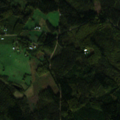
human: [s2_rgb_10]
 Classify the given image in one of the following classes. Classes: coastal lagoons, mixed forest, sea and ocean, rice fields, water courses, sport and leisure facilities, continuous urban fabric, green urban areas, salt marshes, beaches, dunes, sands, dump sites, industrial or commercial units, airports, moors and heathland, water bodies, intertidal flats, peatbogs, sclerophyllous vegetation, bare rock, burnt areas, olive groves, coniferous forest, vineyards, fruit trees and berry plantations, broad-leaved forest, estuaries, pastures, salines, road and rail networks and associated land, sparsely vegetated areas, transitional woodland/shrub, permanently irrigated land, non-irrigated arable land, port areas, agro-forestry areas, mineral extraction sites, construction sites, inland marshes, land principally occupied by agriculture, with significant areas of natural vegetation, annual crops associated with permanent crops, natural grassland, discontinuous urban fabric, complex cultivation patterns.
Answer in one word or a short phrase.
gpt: land principally occupied by agriculture, with significant areas of natural vegetation, broad-leaved forest, coniferous forest, mixed forest